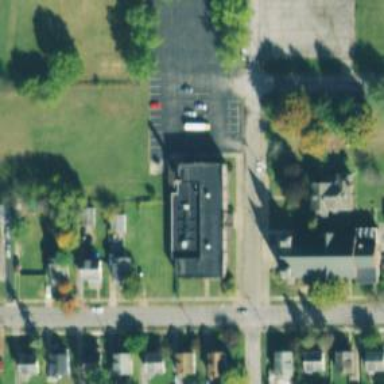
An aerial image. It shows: School.